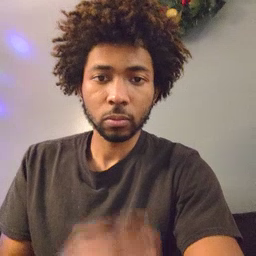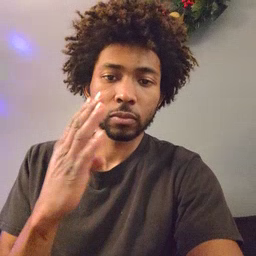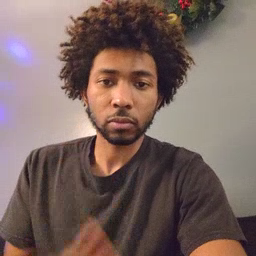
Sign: blue